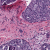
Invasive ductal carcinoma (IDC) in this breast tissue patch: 0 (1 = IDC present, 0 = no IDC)